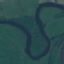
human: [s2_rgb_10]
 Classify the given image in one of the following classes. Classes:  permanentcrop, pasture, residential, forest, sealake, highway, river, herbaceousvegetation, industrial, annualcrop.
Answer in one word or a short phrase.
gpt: River